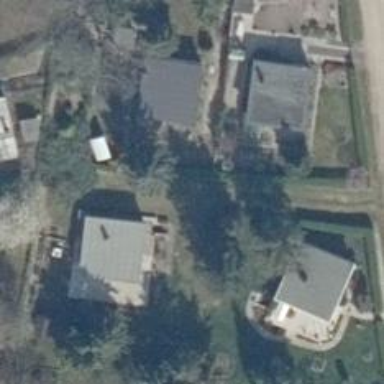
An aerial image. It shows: Driveway.